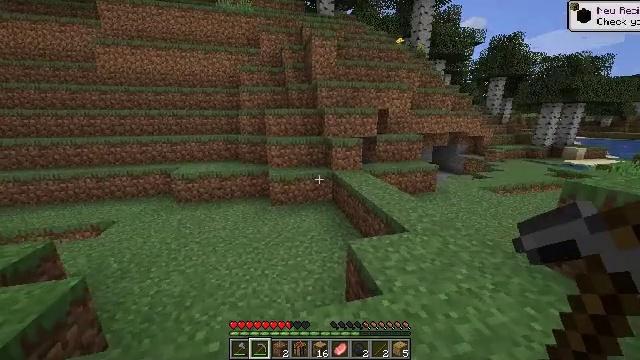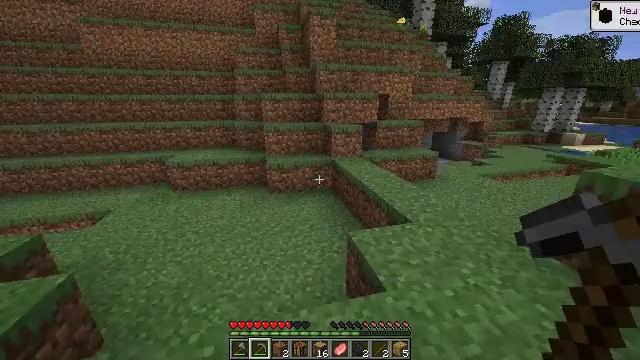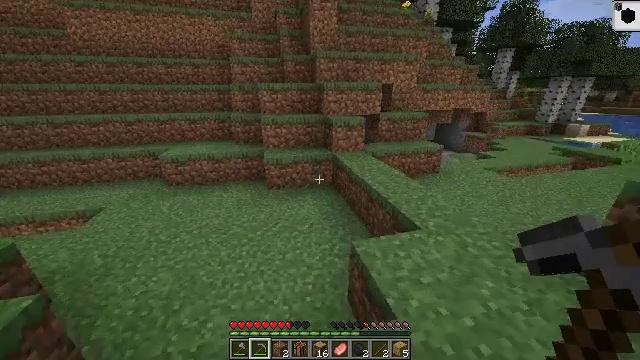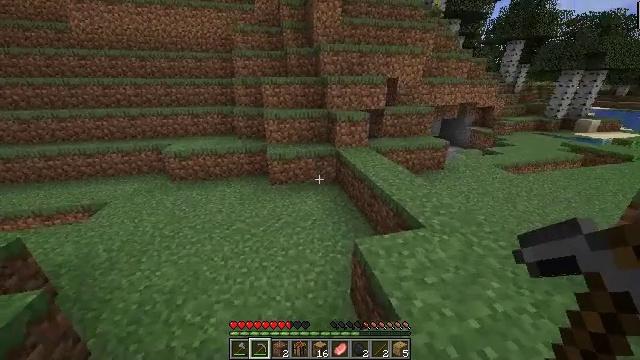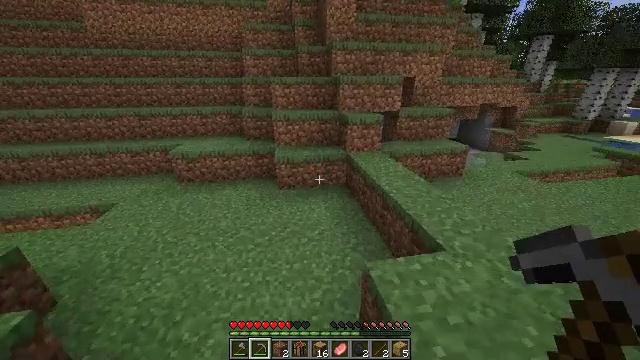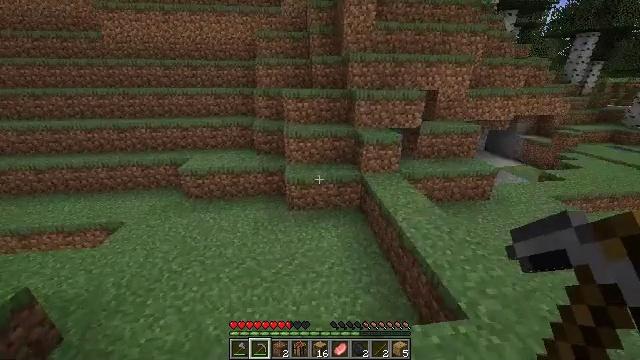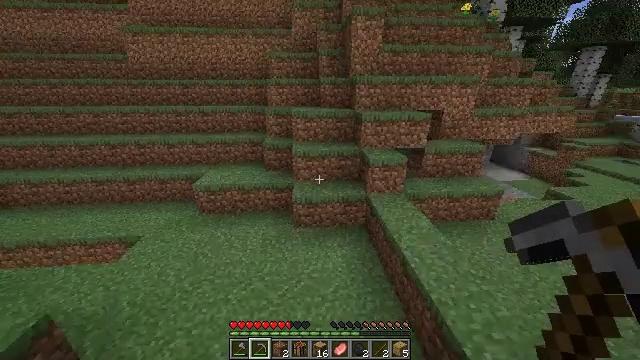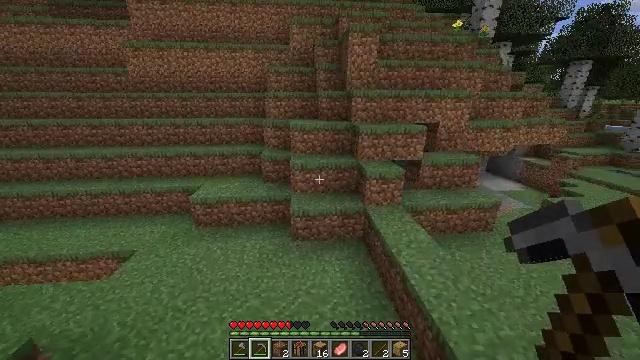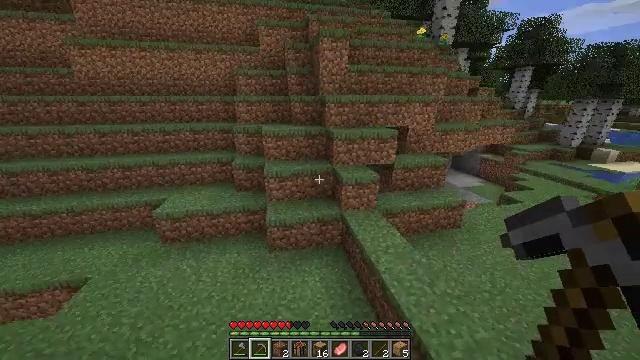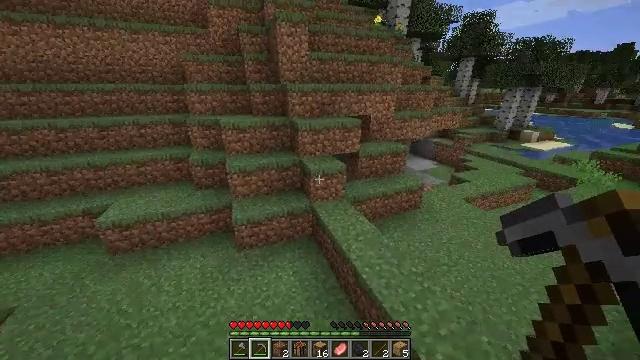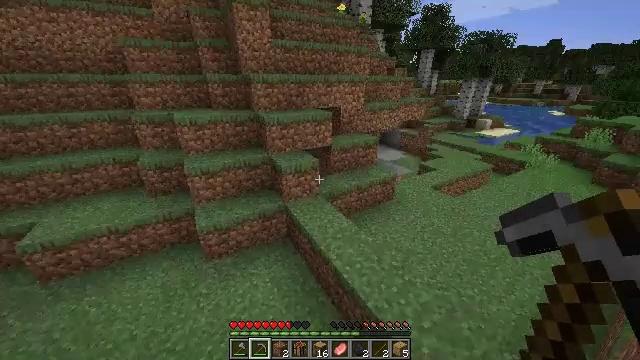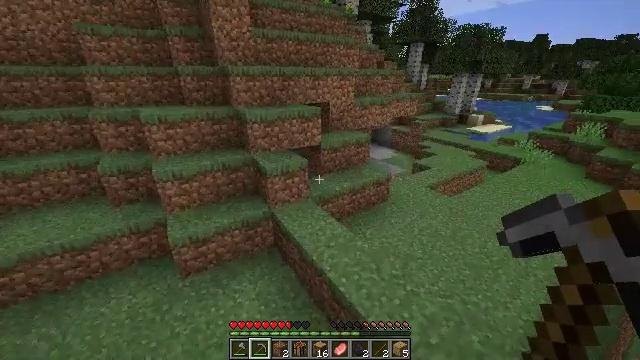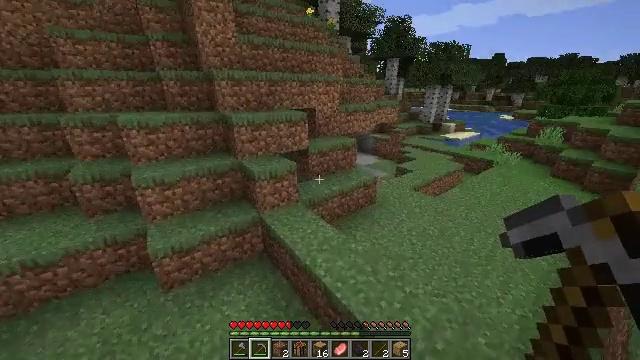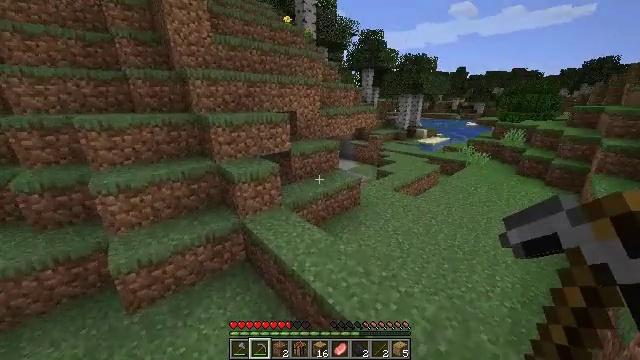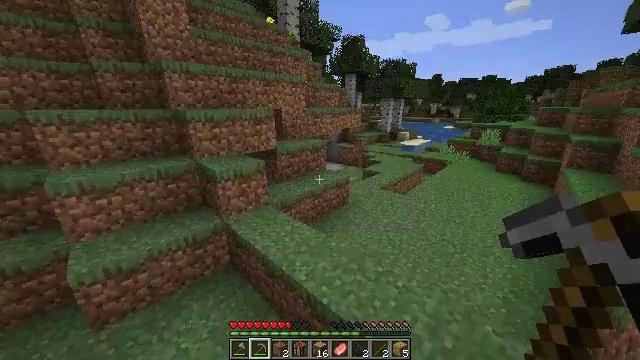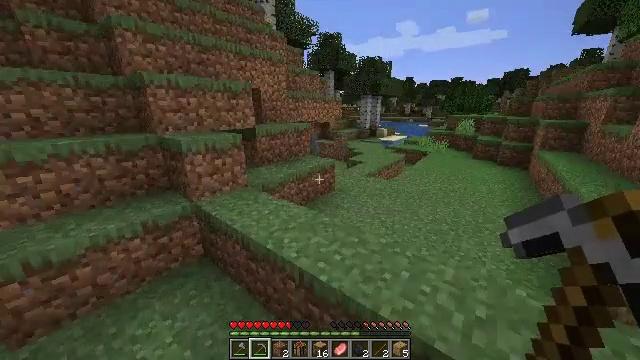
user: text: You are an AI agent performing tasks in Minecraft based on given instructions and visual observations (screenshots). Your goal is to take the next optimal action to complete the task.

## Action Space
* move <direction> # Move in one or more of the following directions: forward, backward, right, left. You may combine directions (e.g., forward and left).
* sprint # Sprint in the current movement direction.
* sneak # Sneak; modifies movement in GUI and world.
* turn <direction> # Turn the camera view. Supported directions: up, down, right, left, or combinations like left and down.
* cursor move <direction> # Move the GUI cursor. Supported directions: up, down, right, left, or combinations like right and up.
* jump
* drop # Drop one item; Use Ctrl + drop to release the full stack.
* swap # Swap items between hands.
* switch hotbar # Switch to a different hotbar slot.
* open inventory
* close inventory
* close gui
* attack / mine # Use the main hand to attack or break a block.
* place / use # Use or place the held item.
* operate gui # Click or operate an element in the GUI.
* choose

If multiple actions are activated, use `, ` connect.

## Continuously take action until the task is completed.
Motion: motion action
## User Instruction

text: Remove the lily pad floating on water.
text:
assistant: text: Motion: move forward, turn down
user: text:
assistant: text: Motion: move forward, turn down
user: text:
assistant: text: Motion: move forward, turn down
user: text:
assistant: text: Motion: move forward, turn left, jump
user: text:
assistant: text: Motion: move forward, turn left, jump
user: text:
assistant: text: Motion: move forward, turn left, jump
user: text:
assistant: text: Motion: move forward, turn up, jump
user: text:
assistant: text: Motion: move forward, turn right, jump
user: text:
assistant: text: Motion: move forward, turn right and down, jump
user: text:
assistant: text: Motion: move forward, turn right and down, jump
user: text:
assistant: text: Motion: move forward, turn right, jump
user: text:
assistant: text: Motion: move forward, turn right and up, jump
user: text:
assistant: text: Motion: move forward, turn right and up, jump
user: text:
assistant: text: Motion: move forward, turn right and up, jump
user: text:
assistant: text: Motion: move forward, turn right, jump
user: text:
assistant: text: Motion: move forward, turn right, jump
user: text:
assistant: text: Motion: move forward, turn right, jump
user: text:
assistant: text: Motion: move forward, turn right, jump
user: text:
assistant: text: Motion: move forward, turn right, jump
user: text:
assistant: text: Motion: move forward, turn right, jump
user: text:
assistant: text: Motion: move forward, jump
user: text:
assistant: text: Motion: move forward, jump
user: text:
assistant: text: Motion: move forward, jump
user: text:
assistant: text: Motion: move forward, jump
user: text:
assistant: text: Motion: move forward, jump
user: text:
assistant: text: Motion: move forward, jump
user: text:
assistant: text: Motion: move forward, jump
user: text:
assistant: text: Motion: move forward, turn left and down, jump
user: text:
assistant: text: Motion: move forward, turn left and down, jump
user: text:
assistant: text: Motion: move forward, turn left and down, jump